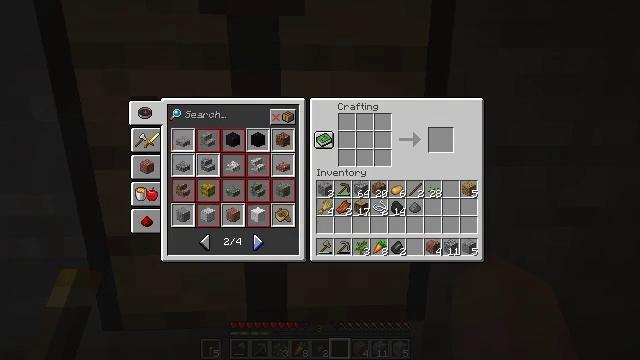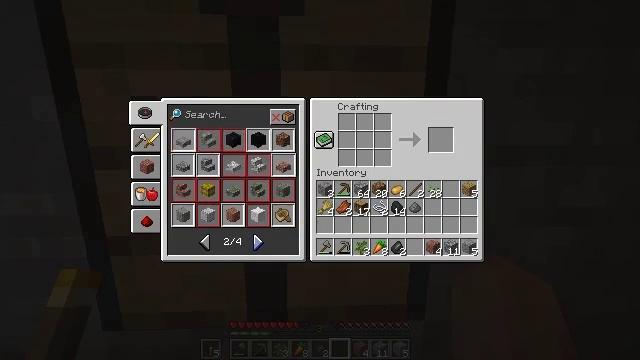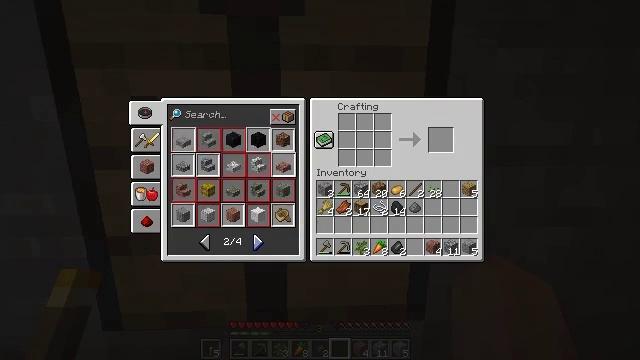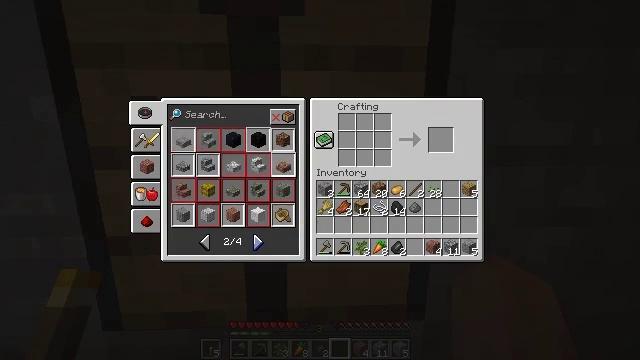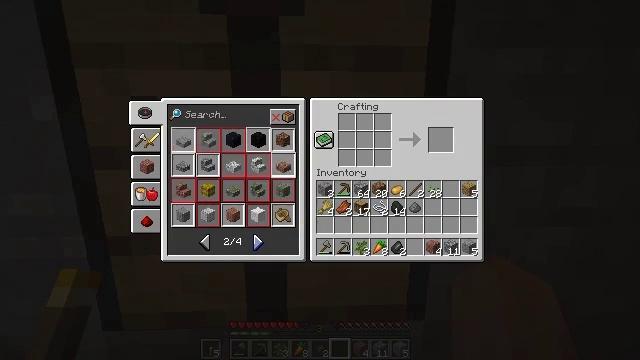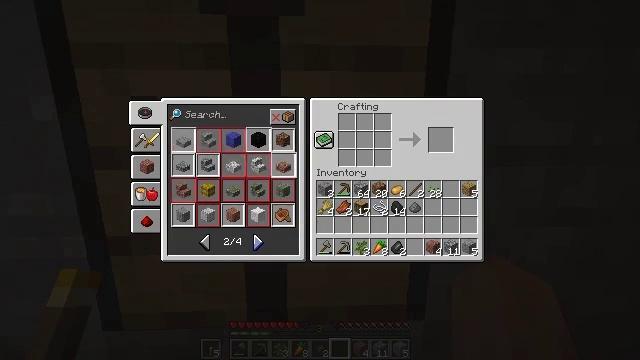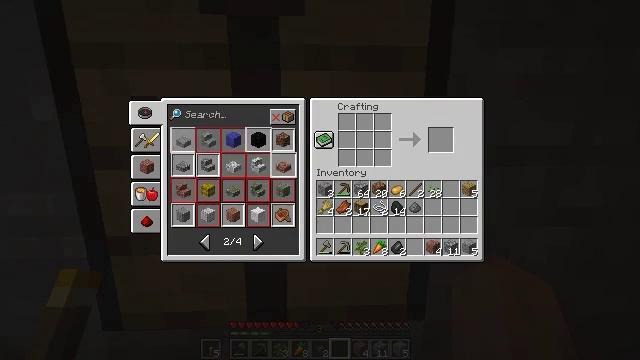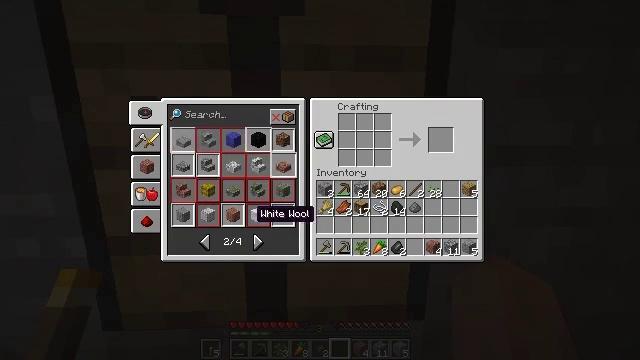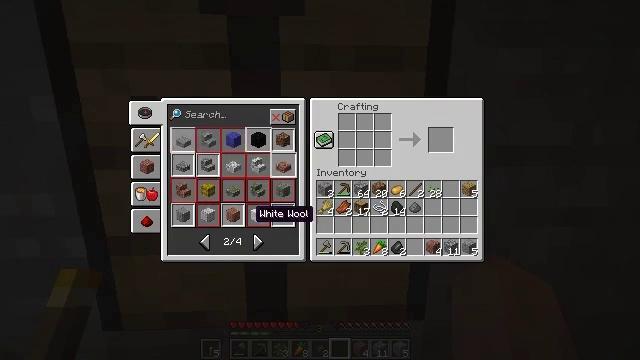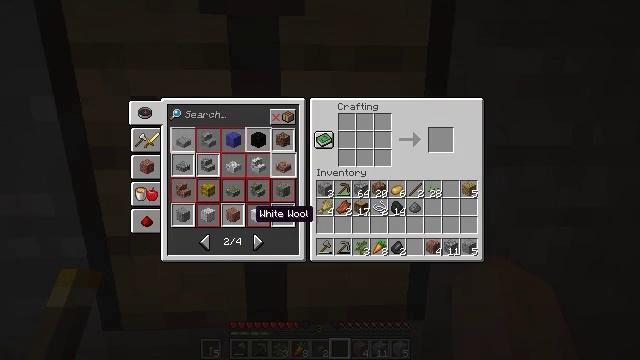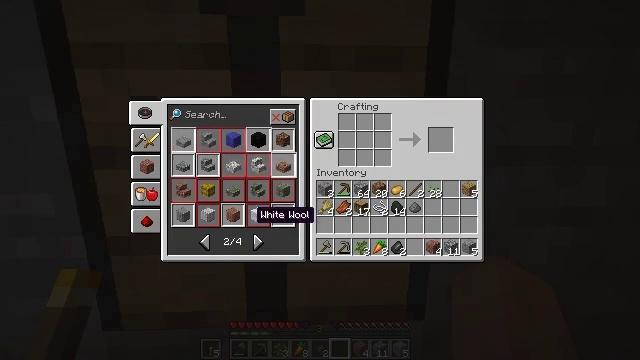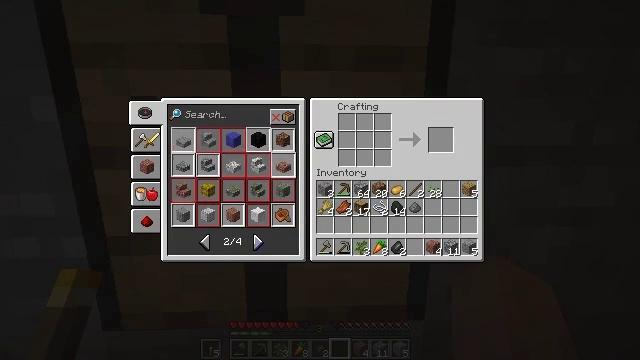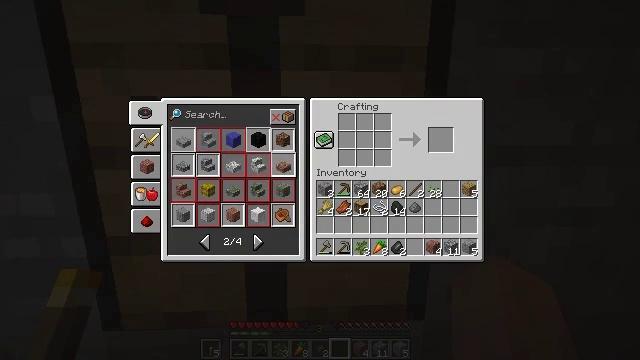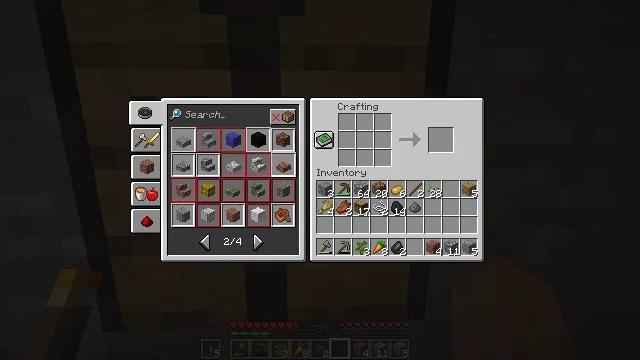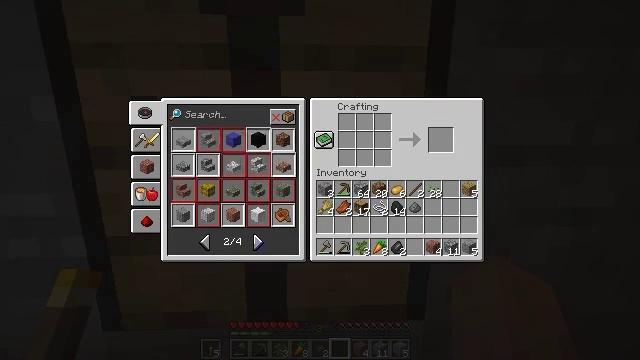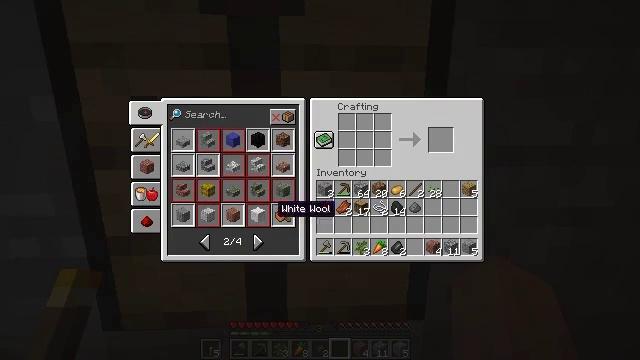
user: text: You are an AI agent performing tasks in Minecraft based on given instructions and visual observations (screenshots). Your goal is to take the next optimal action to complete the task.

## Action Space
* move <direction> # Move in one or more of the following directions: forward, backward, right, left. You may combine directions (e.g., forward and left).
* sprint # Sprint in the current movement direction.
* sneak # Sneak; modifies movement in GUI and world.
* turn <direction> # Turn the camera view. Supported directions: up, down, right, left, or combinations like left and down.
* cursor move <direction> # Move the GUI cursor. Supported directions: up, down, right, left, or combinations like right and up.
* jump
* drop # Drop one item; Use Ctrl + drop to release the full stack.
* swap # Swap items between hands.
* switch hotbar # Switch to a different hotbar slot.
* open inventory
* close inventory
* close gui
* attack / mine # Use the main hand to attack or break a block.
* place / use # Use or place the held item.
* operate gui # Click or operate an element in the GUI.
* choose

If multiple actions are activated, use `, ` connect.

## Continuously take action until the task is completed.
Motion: motion action
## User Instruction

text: Craft some coarse dirt.
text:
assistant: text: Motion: operate gui
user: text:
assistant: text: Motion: operate gui
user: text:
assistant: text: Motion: no_op
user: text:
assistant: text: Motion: no_op
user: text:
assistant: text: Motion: no_op
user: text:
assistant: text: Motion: cursor move up
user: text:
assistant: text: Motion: cursor move left and up
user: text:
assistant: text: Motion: no_op
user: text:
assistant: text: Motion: no_op
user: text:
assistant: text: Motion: no_op
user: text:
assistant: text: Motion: cursor move down
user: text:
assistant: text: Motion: cursor move down
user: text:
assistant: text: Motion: no_op
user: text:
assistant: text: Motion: no_op
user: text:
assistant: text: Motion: cursor move right and up
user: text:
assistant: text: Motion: cursor move right and up
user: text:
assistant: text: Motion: cursor move right and up
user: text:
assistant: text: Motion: no_op
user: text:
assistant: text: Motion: cursor move up
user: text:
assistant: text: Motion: cursor move up
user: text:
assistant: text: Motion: no_op
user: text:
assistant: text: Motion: no_op
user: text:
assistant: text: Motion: operate gui
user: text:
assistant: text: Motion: operate gui
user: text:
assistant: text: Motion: operate gui
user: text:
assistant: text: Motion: no_op
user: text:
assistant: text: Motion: no_op
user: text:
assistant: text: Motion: no_op
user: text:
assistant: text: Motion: operate gui
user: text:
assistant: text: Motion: operate gui